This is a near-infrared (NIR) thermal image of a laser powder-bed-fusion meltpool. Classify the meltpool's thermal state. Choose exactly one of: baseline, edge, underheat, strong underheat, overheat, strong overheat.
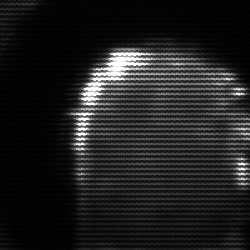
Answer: baseline